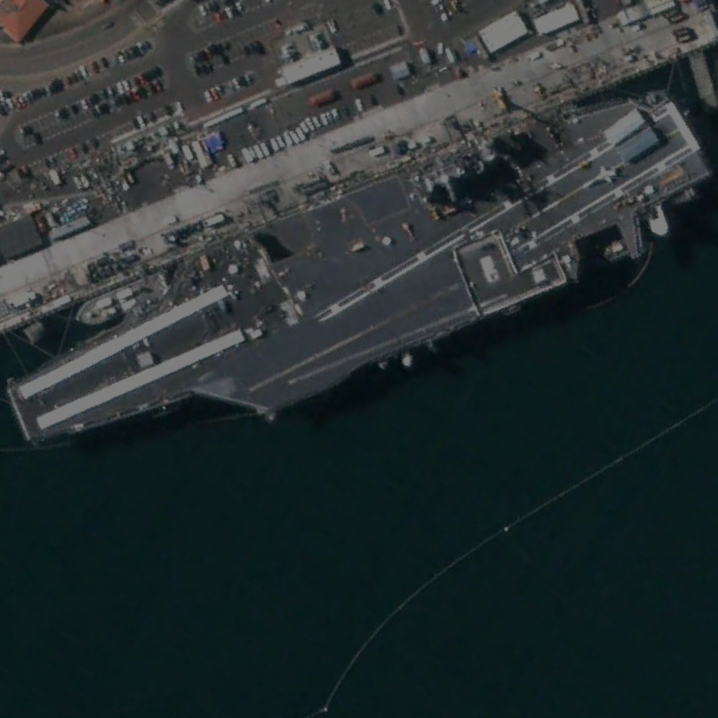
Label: aircraft_carrier